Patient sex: M
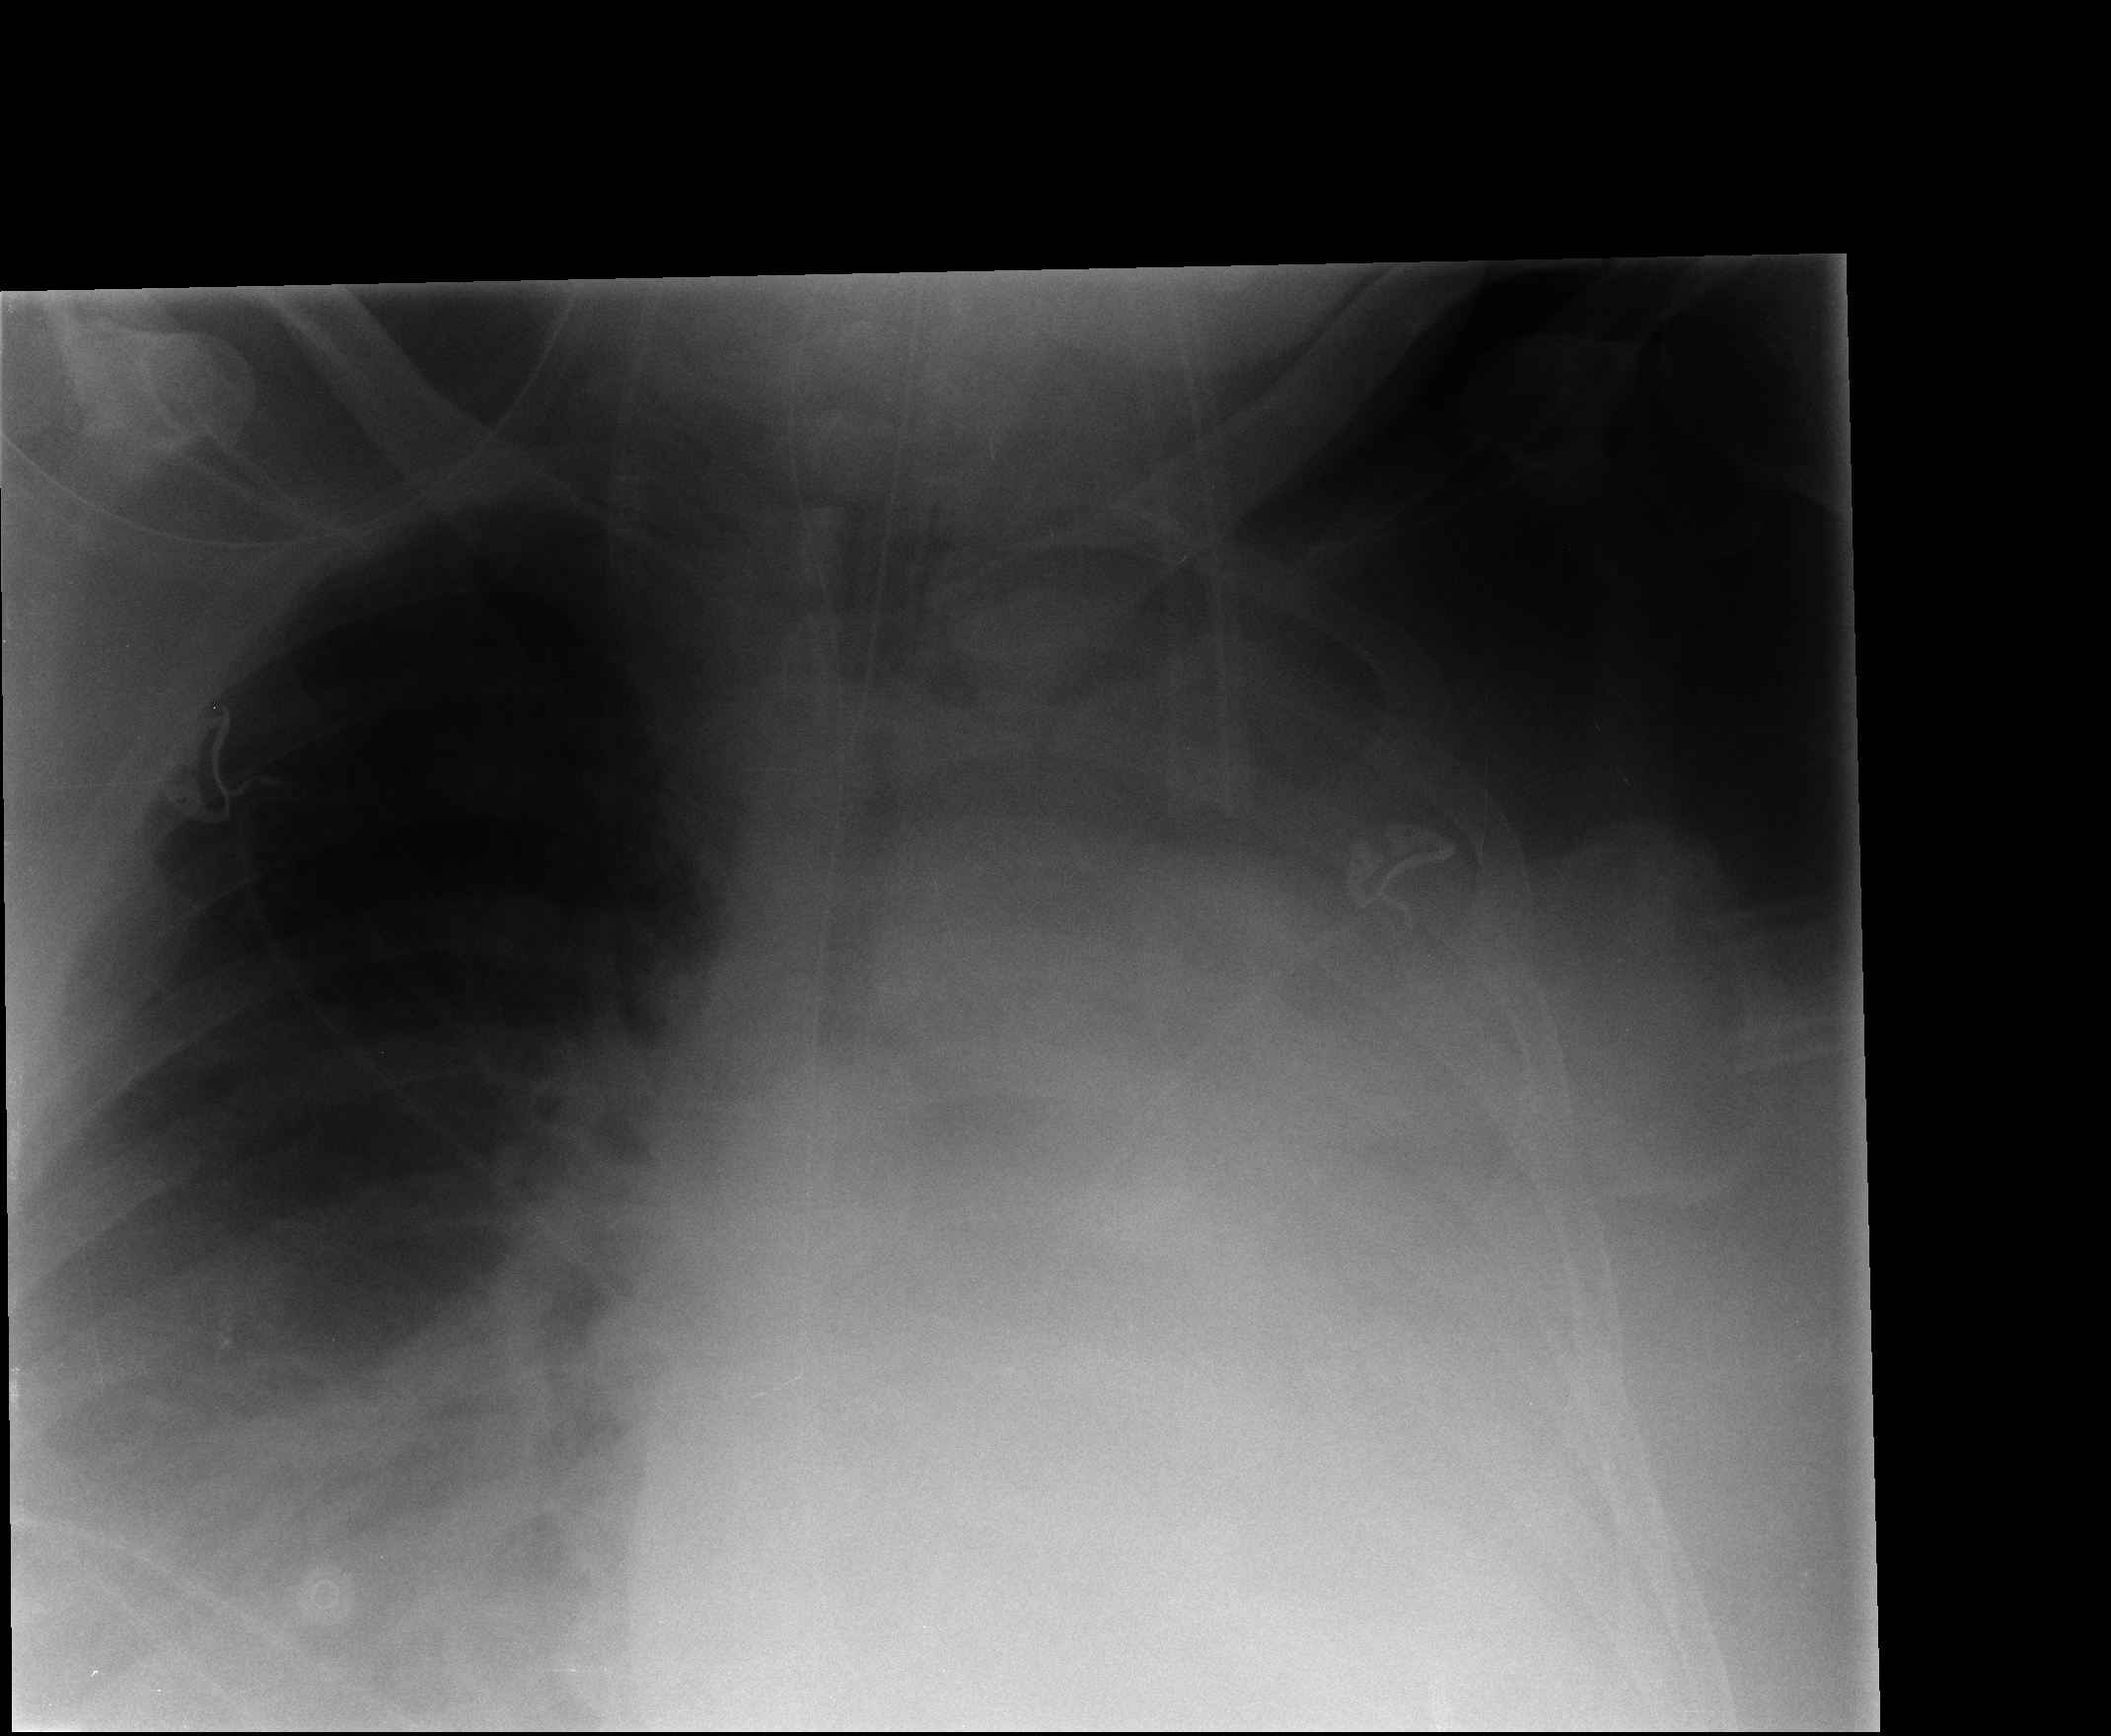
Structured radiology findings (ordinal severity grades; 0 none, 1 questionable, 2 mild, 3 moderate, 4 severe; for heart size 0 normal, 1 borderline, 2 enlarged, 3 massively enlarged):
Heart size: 0
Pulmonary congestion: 2
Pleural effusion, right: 0
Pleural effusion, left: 3
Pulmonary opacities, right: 0
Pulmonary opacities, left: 0
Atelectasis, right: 2
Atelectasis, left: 3